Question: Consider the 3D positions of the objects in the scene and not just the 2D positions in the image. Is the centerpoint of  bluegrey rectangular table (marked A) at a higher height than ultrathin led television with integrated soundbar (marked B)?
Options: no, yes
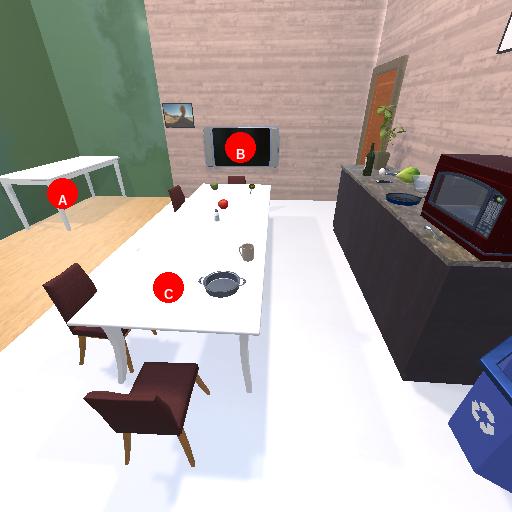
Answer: no